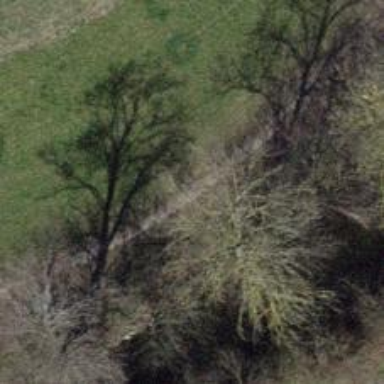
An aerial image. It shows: Path.